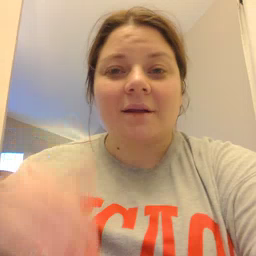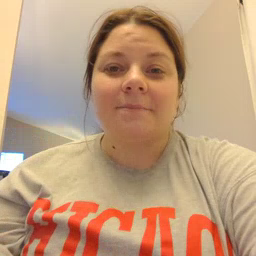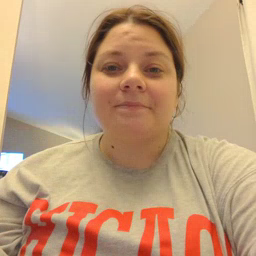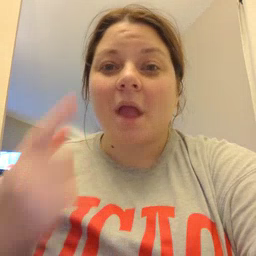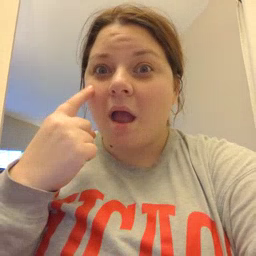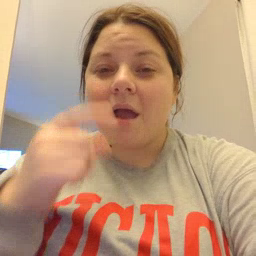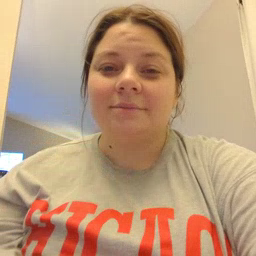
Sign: eye